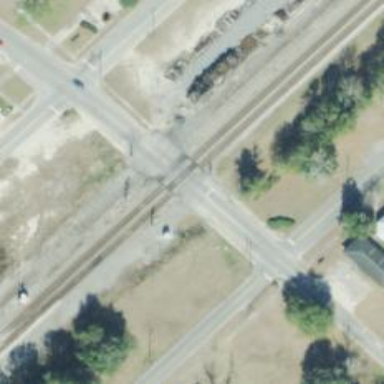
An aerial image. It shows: Level crossing with lights at railway intersection.